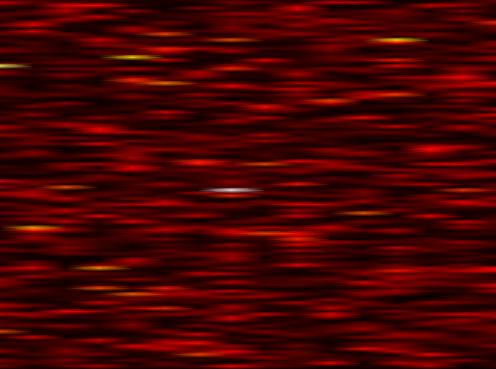
Label: UFMC